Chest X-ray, PA view. Patient: 45 years old, sex M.
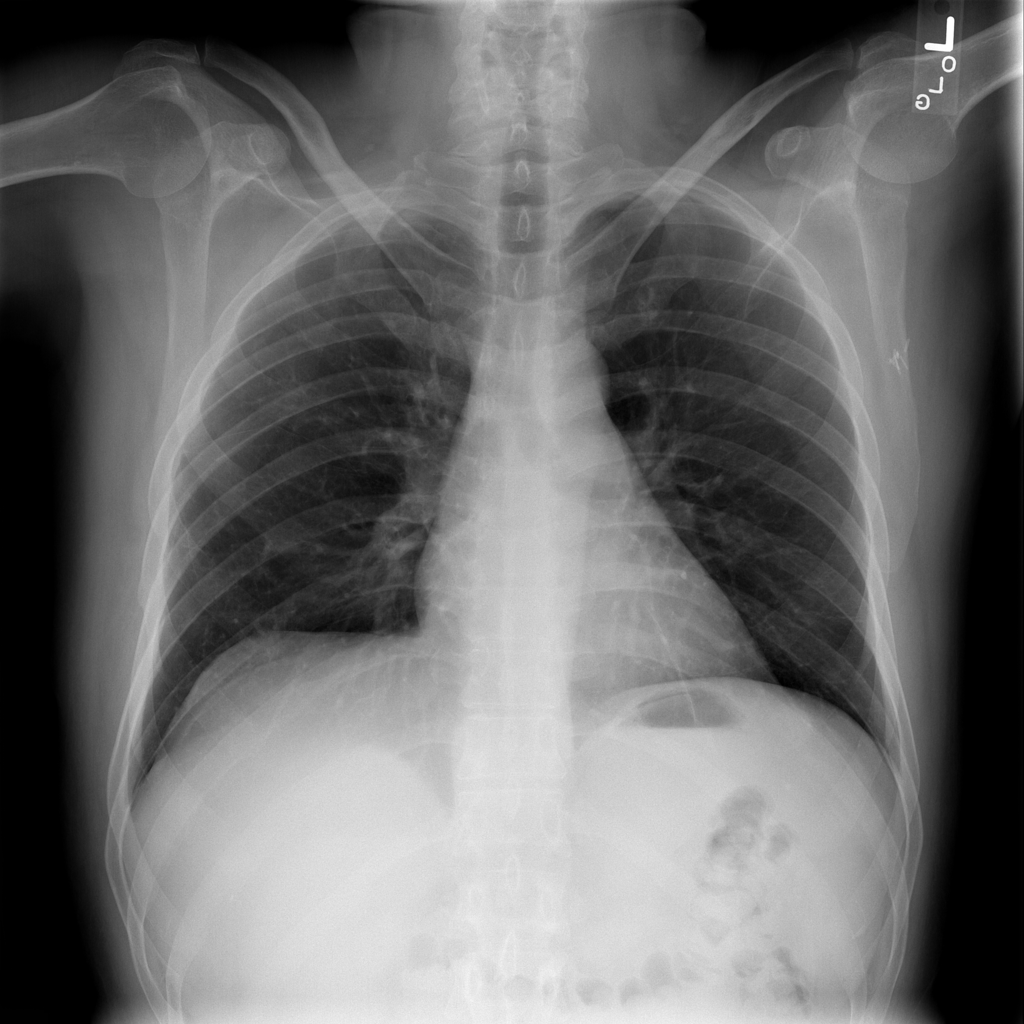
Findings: Atelectasis